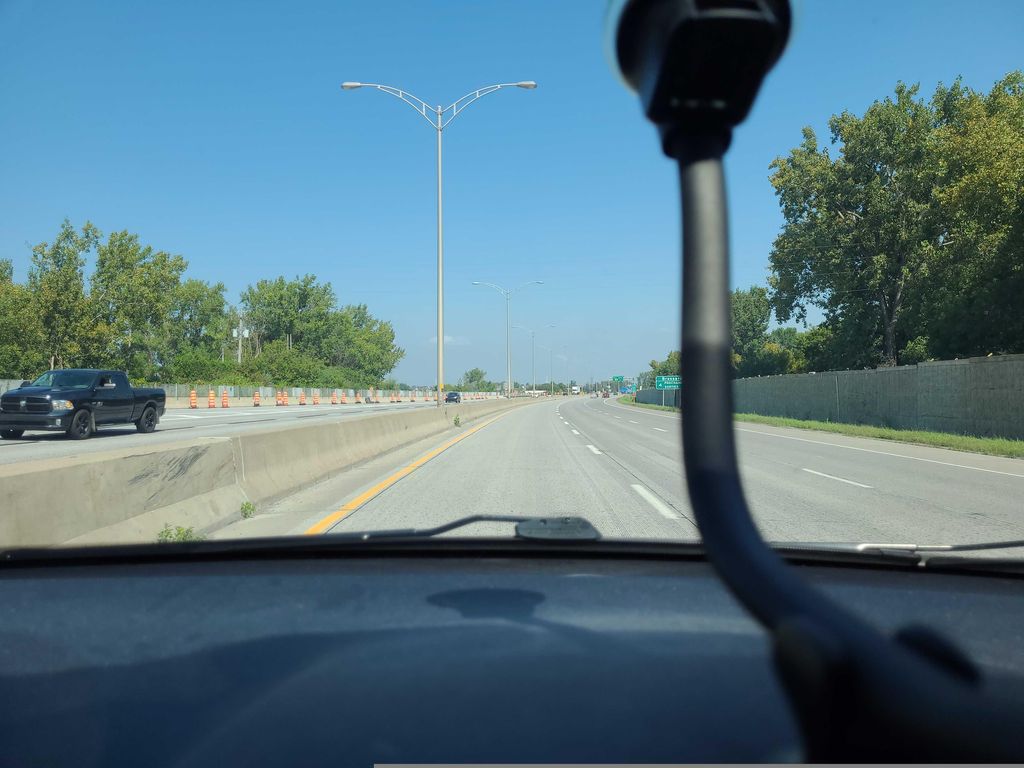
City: montreal